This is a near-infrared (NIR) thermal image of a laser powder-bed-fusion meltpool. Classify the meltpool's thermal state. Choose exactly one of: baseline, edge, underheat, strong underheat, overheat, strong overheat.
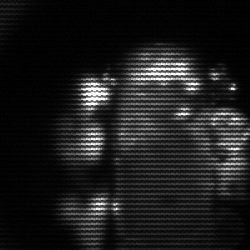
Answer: strong underheat